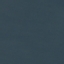
Land use / land cover: SeaLake